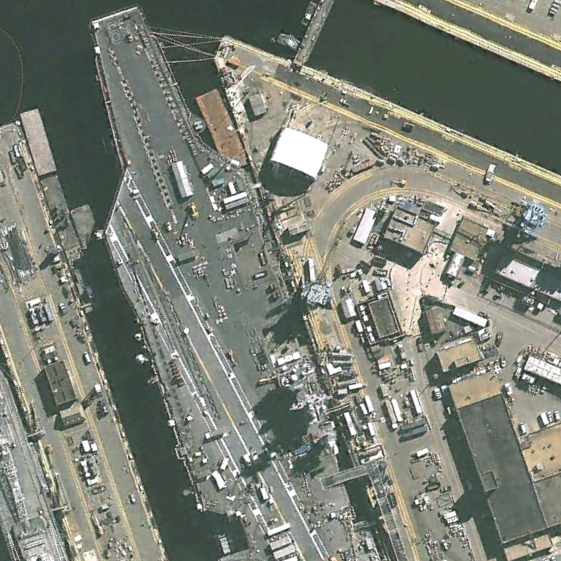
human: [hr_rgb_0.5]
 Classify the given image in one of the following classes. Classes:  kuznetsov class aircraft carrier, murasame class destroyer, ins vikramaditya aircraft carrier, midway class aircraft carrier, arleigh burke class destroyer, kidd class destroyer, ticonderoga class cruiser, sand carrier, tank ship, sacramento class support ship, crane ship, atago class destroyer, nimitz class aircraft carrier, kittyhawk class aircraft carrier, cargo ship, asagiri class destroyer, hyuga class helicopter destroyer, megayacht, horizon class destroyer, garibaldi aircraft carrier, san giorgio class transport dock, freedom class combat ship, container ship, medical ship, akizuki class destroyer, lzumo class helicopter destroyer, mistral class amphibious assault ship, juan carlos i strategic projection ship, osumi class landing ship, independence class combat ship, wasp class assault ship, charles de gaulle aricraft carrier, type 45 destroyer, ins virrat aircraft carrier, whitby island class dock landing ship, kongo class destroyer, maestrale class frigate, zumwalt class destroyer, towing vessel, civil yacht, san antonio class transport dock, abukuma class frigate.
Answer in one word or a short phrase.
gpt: Nimitz class aircraft carrier